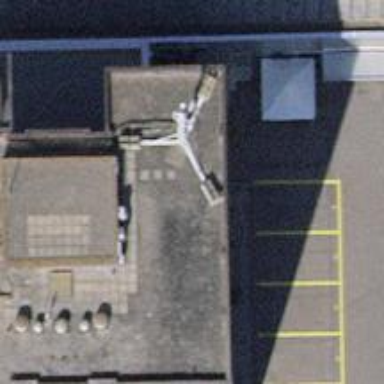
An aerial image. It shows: Communication tower.